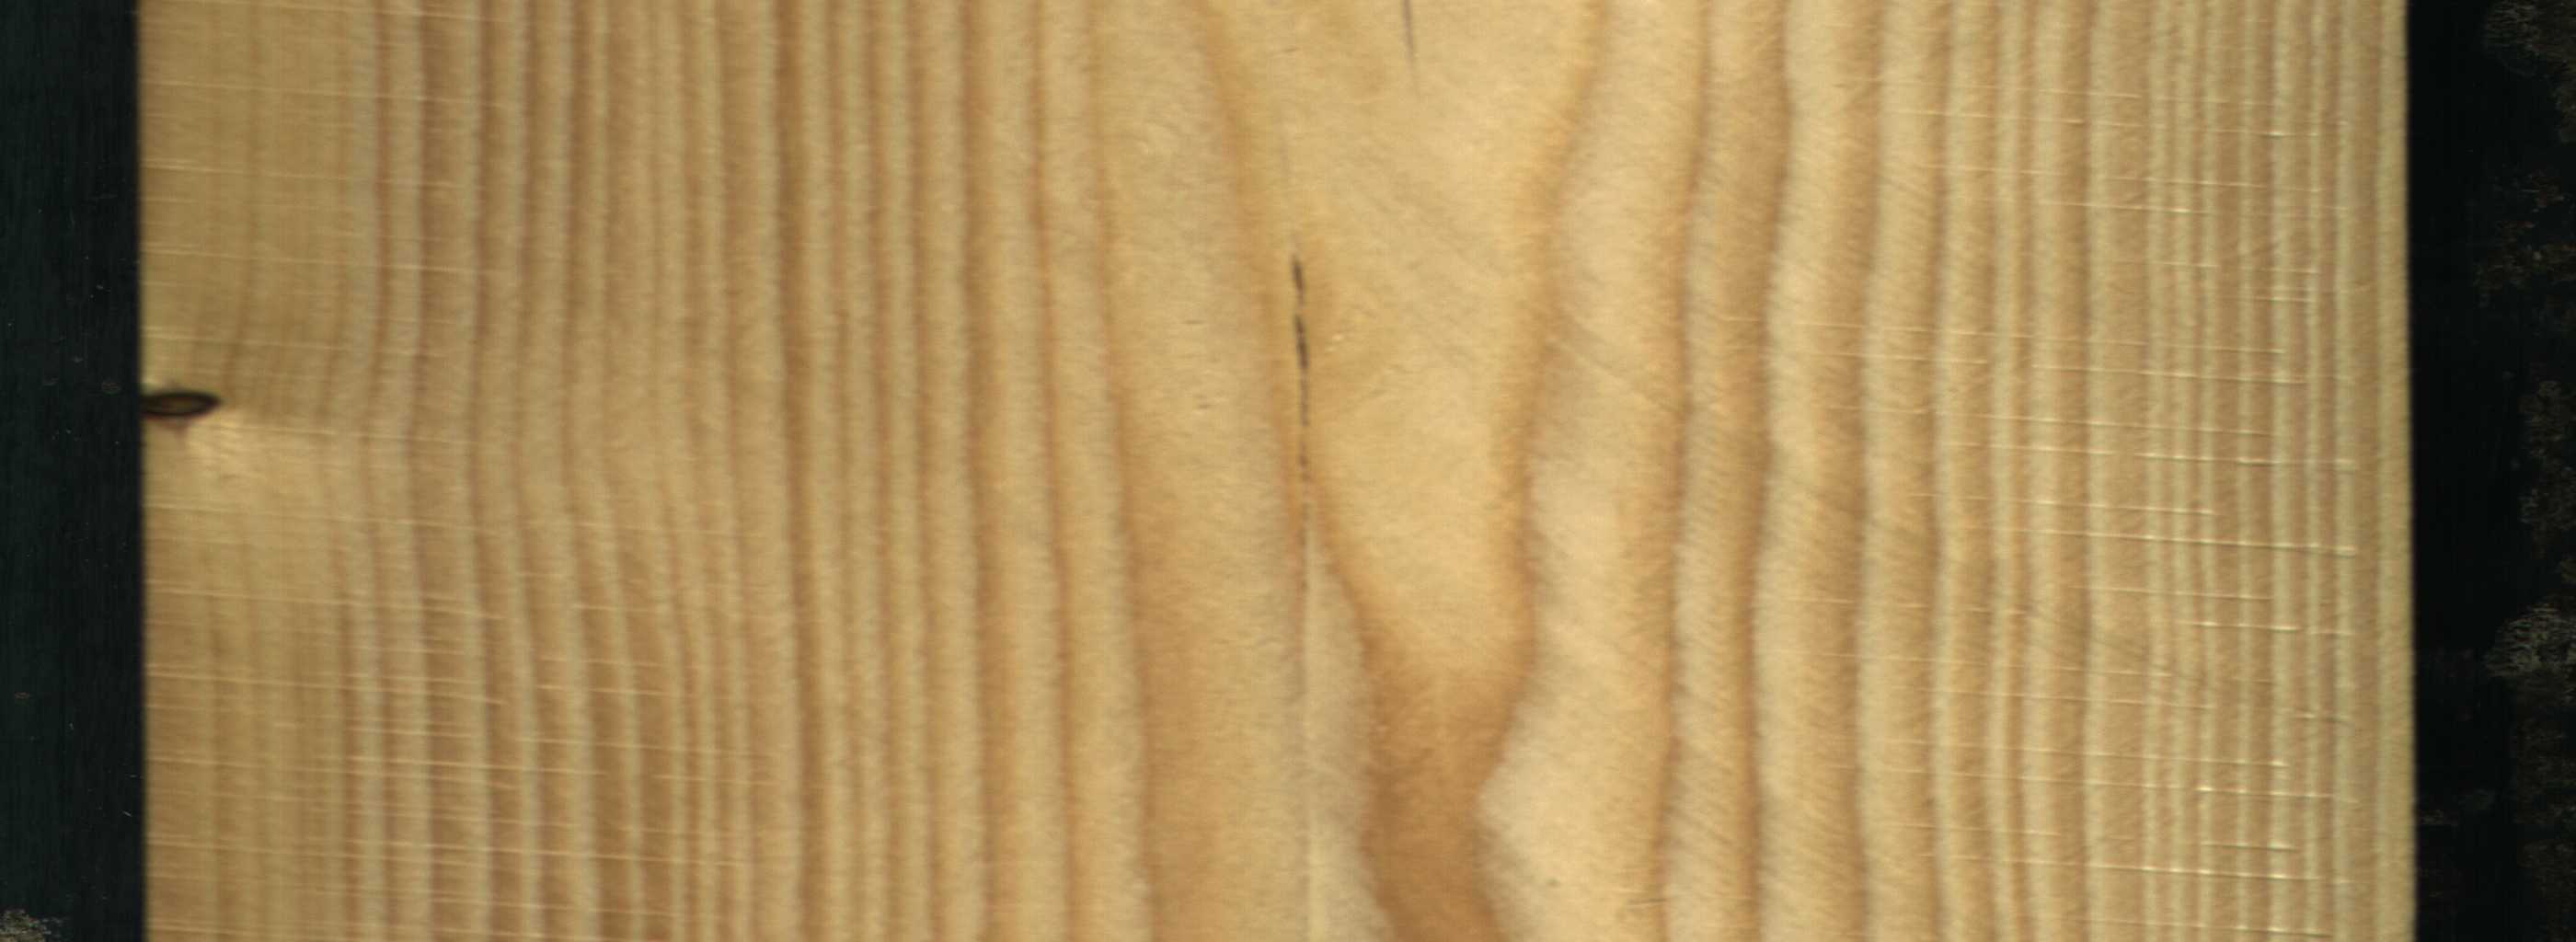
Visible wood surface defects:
Crack
Crack
Dead_Knot